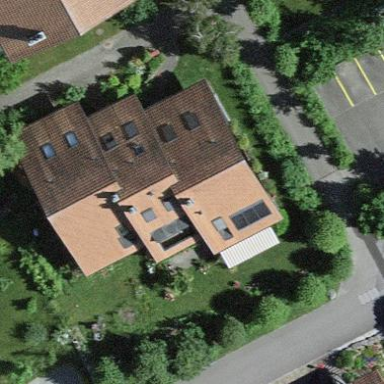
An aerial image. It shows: Terrace building.